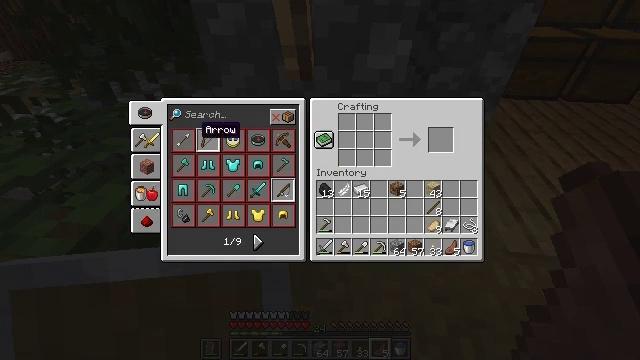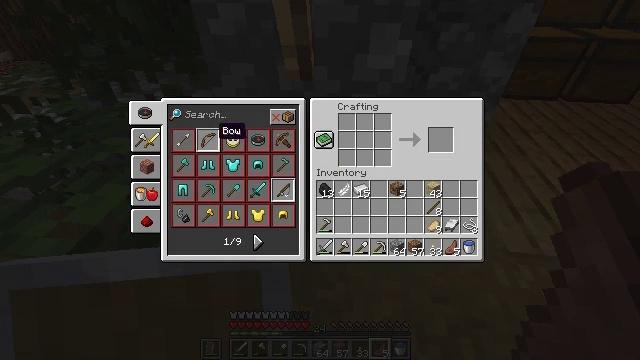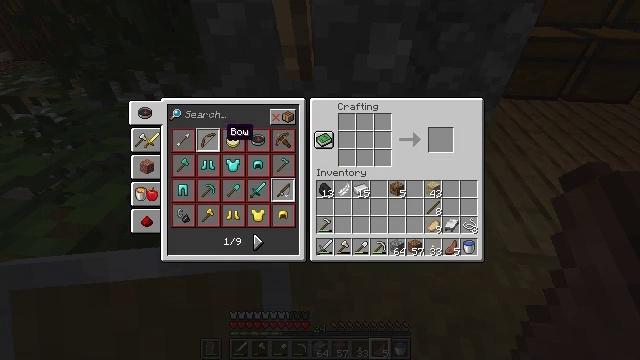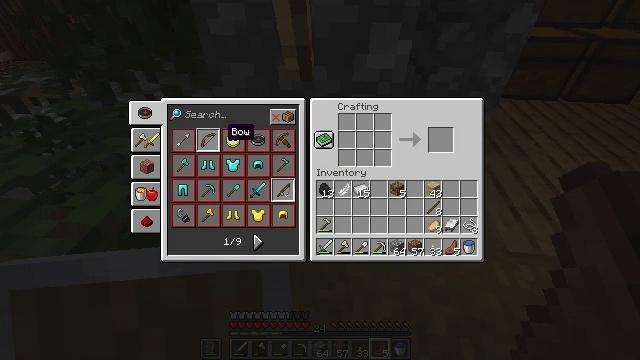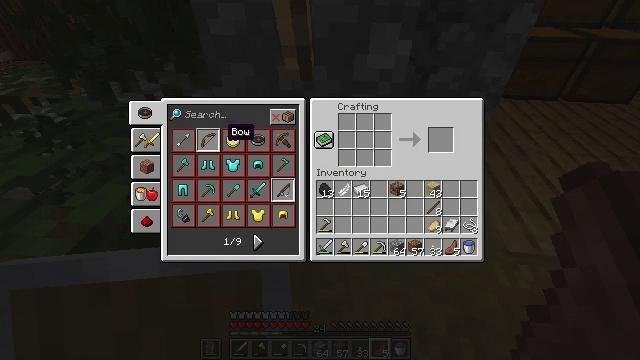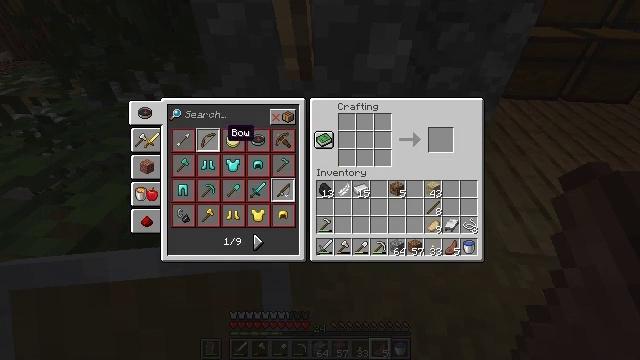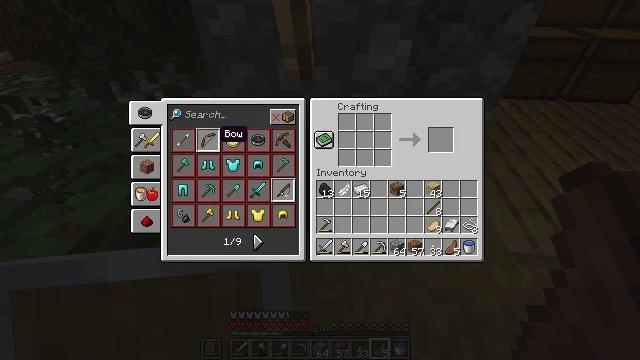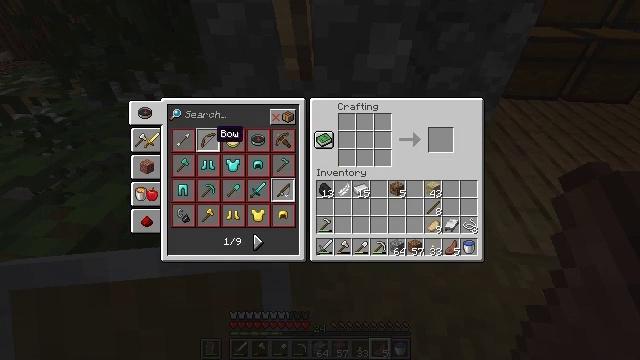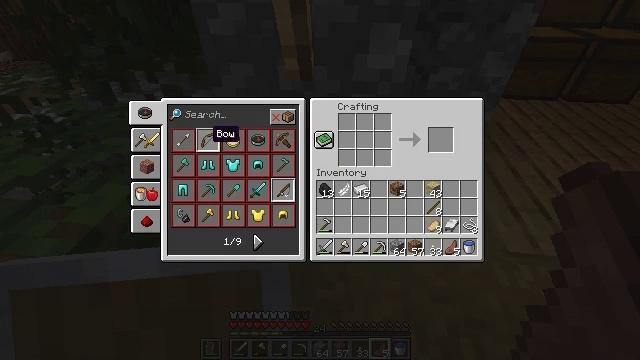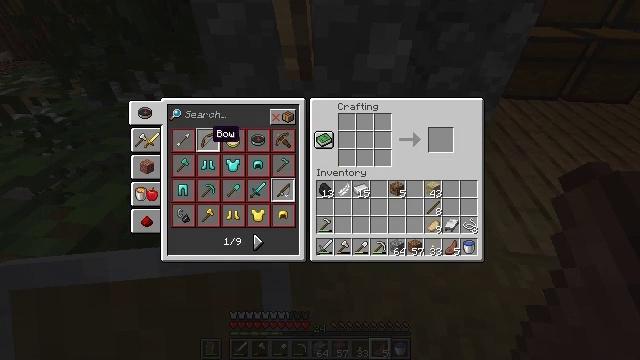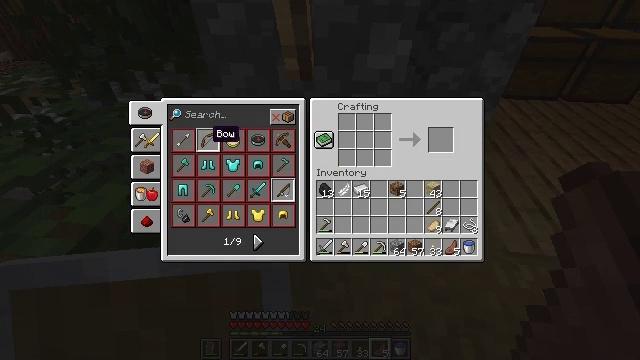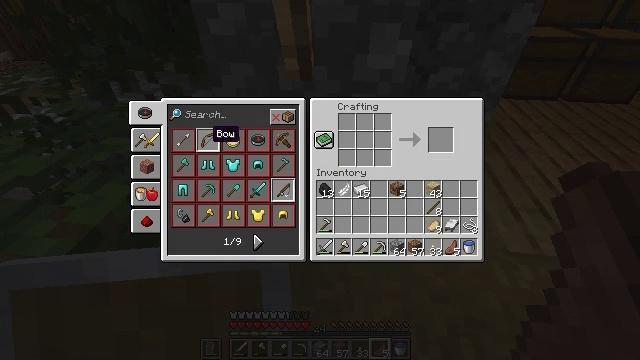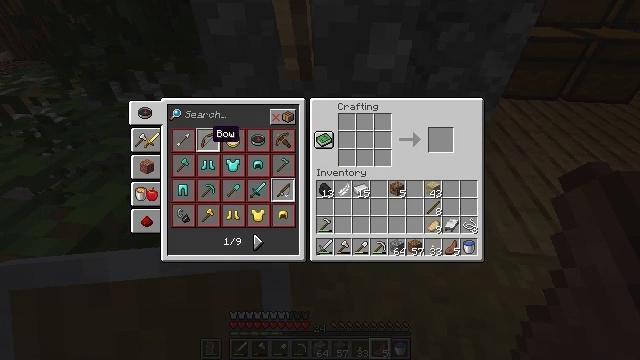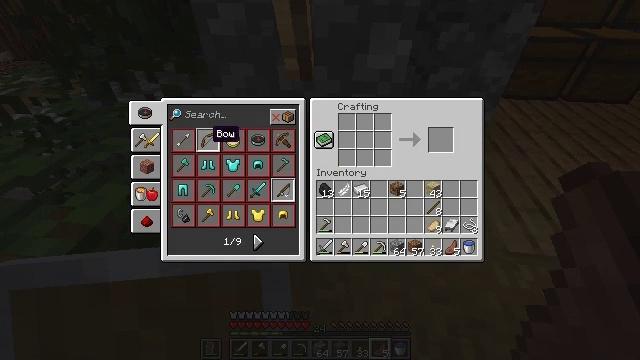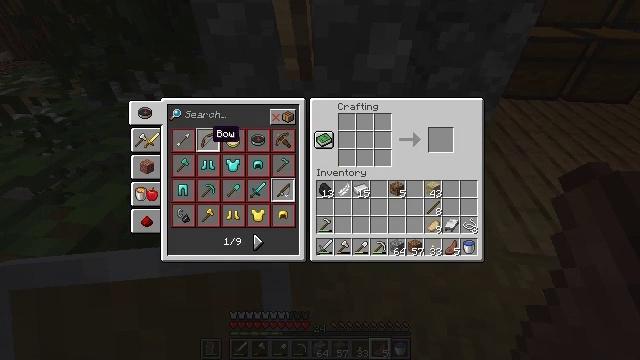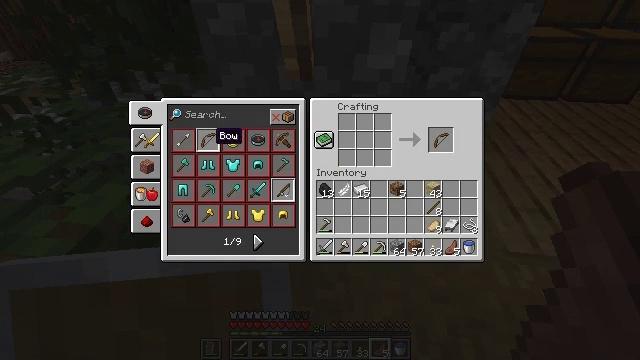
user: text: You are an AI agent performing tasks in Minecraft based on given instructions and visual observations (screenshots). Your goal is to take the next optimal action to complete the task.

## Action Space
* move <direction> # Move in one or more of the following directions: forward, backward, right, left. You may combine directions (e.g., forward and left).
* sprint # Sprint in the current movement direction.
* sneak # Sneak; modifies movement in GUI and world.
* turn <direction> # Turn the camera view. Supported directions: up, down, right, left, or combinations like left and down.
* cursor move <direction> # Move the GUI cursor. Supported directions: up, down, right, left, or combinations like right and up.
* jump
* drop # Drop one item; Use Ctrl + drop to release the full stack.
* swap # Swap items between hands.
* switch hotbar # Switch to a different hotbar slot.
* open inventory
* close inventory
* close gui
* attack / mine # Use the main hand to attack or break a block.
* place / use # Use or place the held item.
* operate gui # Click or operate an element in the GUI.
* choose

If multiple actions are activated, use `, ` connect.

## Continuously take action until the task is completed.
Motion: motion action
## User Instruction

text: Use the crafting grid to make a tripwire hook.
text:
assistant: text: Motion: cursor move right
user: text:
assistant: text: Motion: cursor move right
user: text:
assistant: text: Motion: no_op
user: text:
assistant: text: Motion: no_op
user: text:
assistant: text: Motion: no_op
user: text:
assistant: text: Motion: cursor move left
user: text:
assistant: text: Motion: no_op
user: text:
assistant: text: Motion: no_op
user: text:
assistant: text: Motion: no_op
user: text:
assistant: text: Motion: operate gui
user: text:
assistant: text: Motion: operate gui
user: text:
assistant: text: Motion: operate gui
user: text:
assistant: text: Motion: no_op
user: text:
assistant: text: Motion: no_op
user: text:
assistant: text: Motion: no_op
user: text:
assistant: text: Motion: cursor move right
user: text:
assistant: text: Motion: no_op
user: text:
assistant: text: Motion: no_op
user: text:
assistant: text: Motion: no_op
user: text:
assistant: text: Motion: no_op
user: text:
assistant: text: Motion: no_op
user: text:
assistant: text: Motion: no_op
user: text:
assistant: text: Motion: no_op
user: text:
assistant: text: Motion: no_op
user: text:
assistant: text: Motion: no_op
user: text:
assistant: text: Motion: no_op
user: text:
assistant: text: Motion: no_op
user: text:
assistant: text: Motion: cursor move right and down
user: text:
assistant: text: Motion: cursor move right and down
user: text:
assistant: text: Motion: cursor move right and down